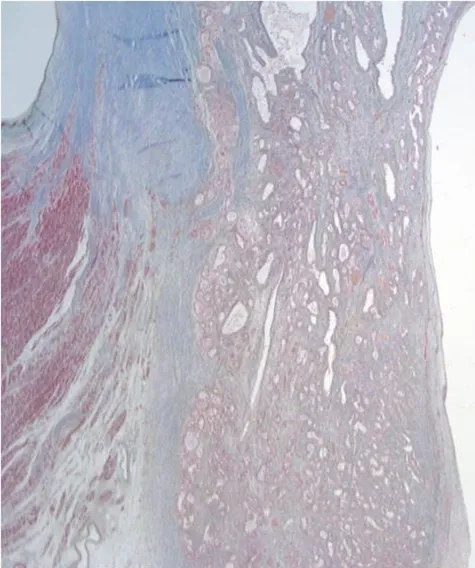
Low power view showing replacement of atrioventricular node by cystic tumour of the atrioventricular node. (Masson trichrome, x40).
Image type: pathology (masson_trichrome)